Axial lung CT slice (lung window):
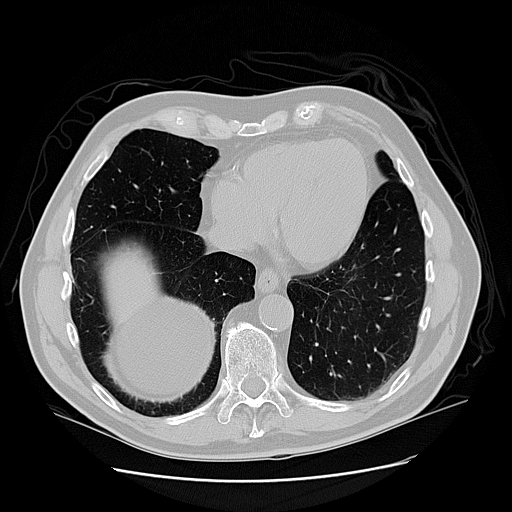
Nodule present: no